Question: '''
<html ng-app>
<body>
<form ng-controller="StartUpController">
Starting:
<input ng-change="computeNeeded()"
ng-model="funding.startingEstimate">
Recommendation: {{funding.needed}}
</form>
<script src="angular.min.js"></script>
<script>
function StartUpController($scope) {
$scope.funding = { startingEstimate: 0 };
$scope.computeNeeded = function () {
$scope.needed = $scope.startingEstimate * 10;
};
}
</script>
</body>
</html>
'''

The output to be ten times the value entered in the textbox... but not receiving any output.
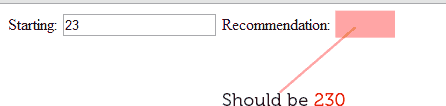
Answer: The 'startingEstimate' is not in the scope. It's in 'funding', which is itself in the scope.
And the template also looks for 'needed' in 'funding', and not in the scope.
So the code should be:
'''
$scope.funding.needed = $scope.funding.startingEstimate * 10;
'''